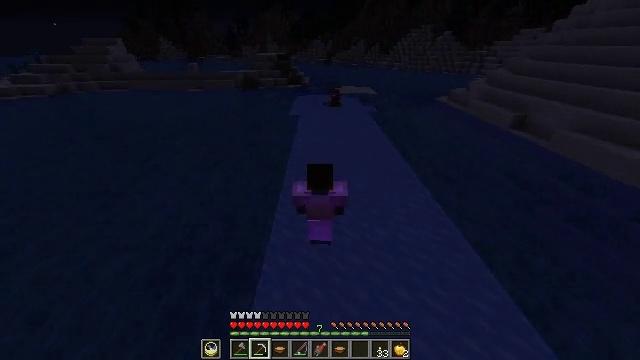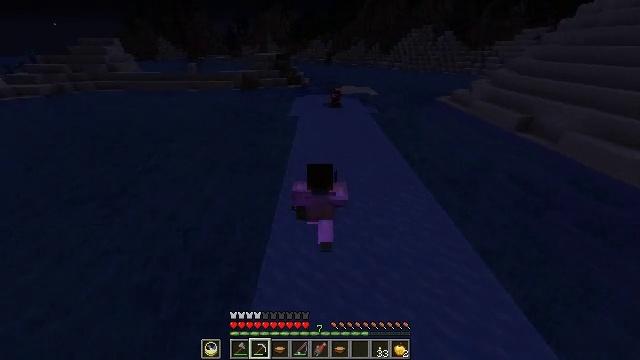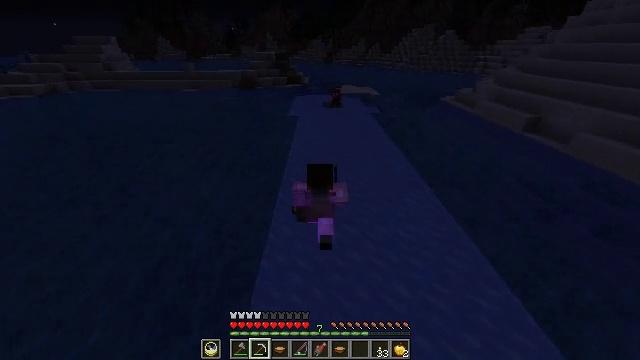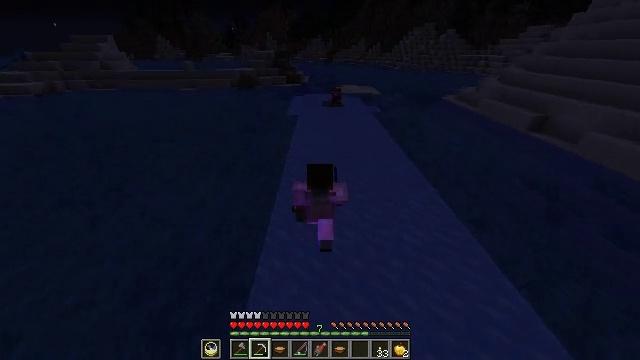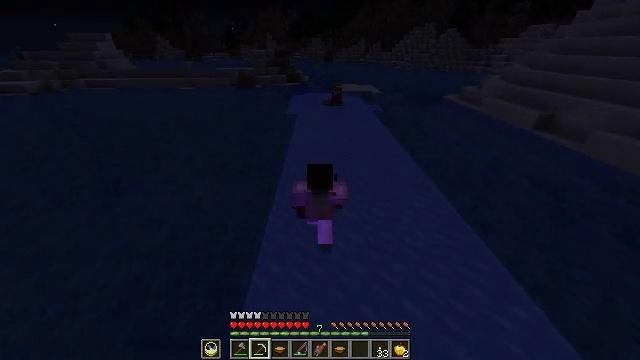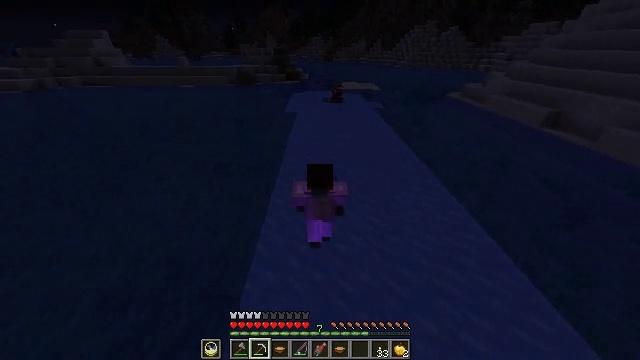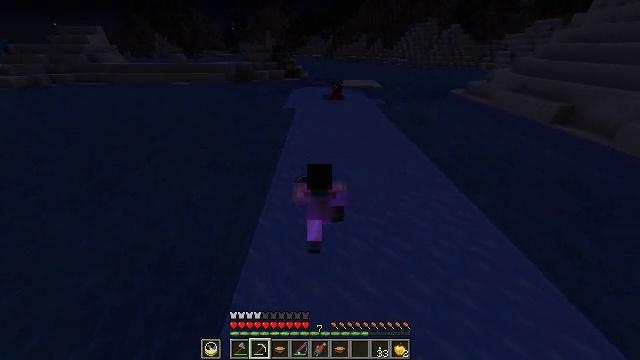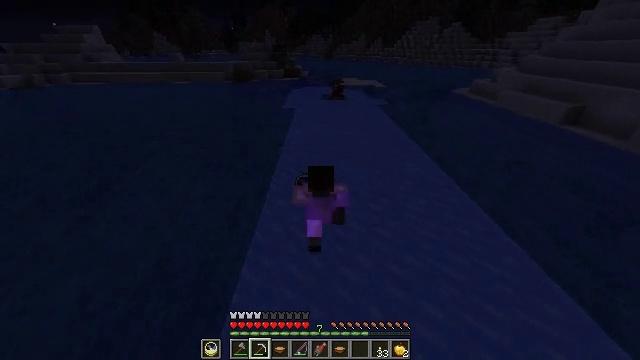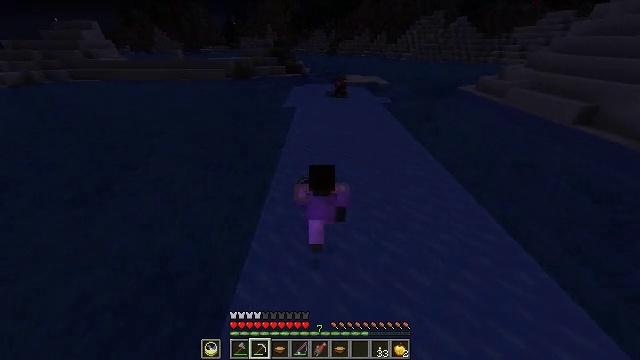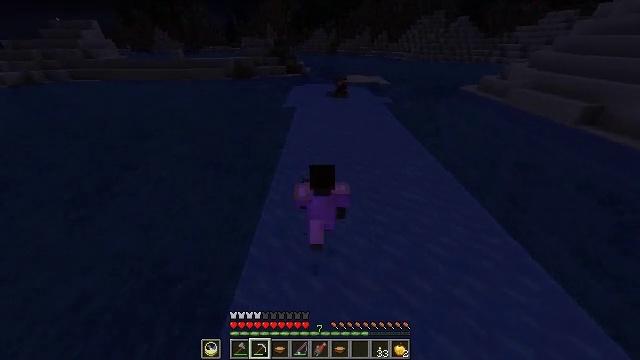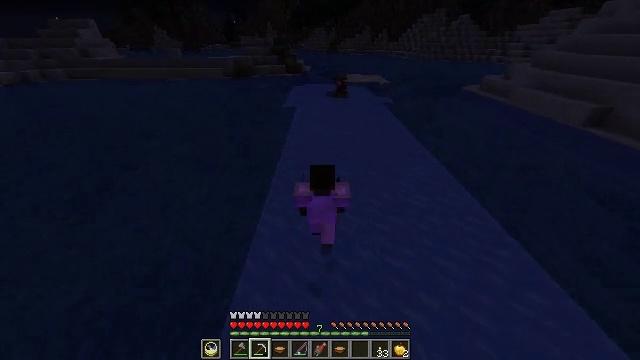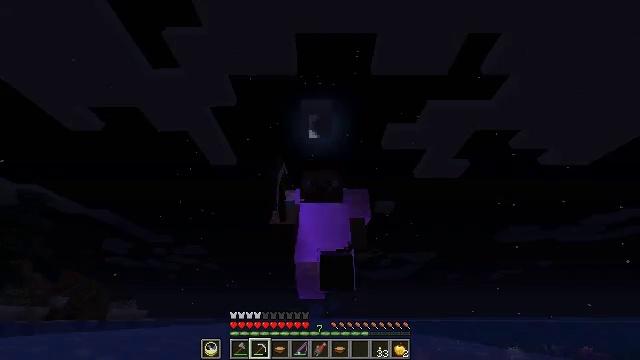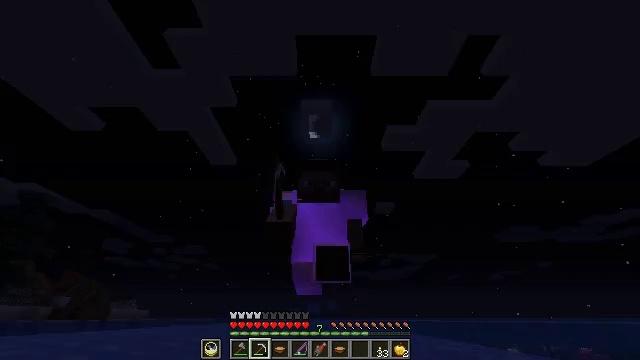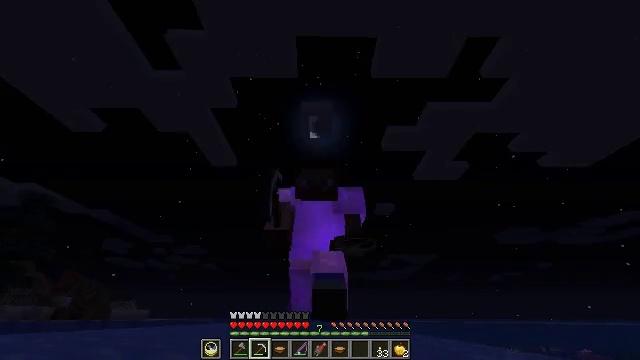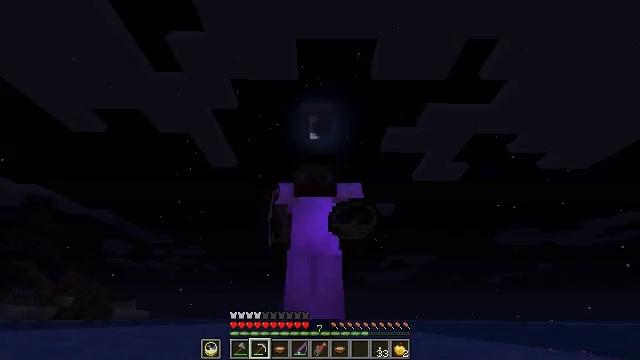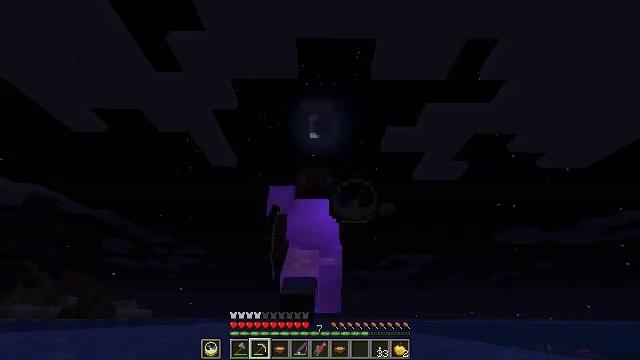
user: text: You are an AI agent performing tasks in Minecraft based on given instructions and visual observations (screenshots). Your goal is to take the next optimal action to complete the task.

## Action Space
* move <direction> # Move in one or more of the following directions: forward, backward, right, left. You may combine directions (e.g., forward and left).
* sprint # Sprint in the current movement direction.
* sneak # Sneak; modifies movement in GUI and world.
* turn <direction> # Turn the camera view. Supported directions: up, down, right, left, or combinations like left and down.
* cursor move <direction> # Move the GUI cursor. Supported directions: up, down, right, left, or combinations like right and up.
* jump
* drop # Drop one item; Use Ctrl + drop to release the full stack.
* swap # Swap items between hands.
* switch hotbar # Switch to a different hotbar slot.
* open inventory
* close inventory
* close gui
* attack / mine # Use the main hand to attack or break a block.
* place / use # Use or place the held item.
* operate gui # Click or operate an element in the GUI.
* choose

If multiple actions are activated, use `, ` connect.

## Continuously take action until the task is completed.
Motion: motion action
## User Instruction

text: Gather frosted ice by mining it.
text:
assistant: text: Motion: move forward
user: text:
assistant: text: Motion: move forward
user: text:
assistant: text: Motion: move forward
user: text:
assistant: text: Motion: move forward
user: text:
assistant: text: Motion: move forward
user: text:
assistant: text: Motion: move forward
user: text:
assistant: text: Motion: move forward
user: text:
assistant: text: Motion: move forward, turn down
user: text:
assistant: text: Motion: move forward
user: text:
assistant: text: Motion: move forward
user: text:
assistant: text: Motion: move forward
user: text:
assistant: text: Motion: move forward
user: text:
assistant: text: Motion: move forward
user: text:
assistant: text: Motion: move forward
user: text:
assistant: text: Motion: move forward
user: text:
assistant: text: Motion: move forward
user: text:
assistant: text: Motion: move forward
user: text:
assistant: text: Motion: move forward
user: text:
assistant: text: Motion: move forward
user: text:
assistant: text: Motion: move forward, turn right and down
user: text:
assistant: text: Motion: move forward, turn right and down
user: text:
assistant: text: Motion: move forward, turn right and down
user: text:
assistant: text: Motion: move forward
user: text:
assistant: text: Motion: move forward
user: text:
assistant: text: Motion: move forward
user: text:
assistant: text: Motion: move forward
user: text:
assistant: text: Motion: move forward
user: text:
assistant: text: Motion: move forward
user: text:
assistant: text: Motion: move forward
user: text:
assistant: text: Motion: move forward, turn left and up